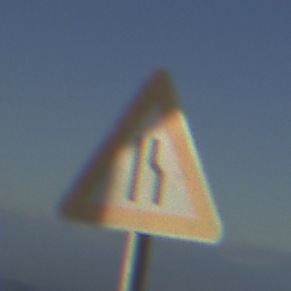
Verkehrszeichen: EinseitigVerengteFahrbahnRechts
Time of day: SunriseSunset
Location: Outdoor (Nature)
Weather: PartlyCloudy
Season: NotSpecified
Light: Natural